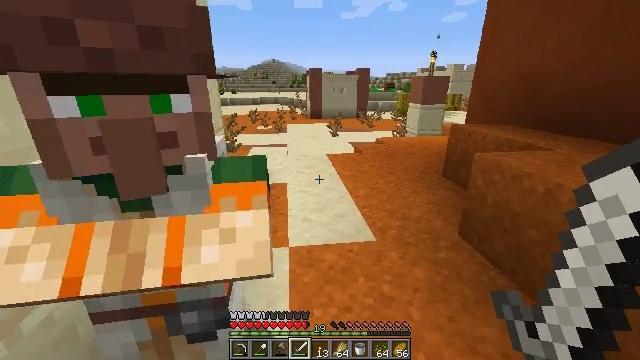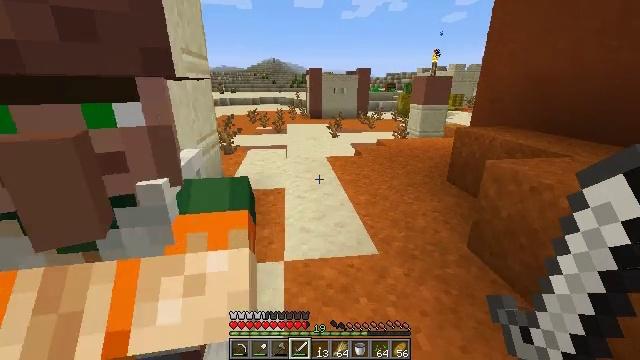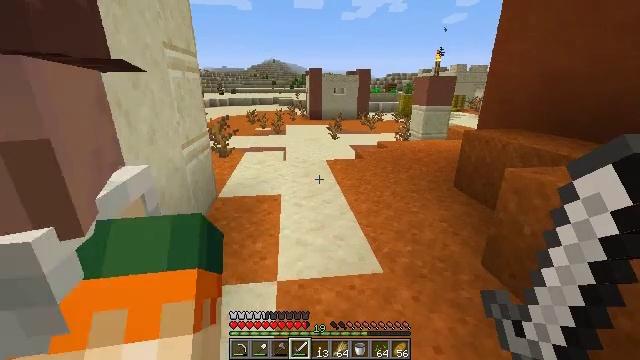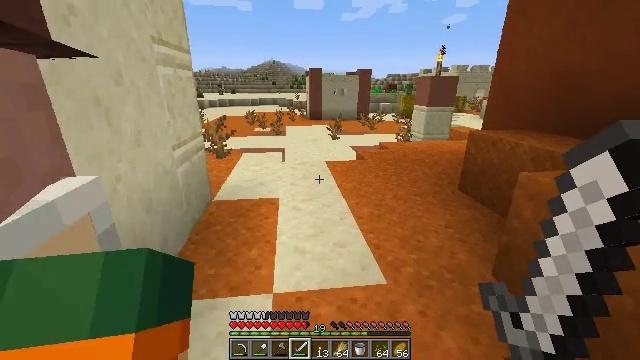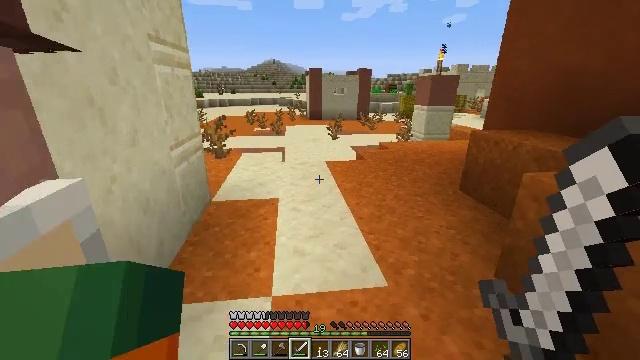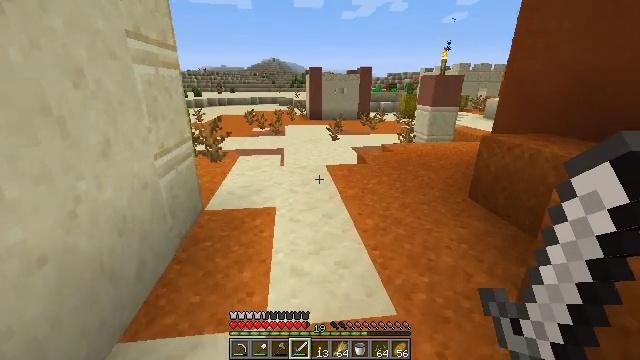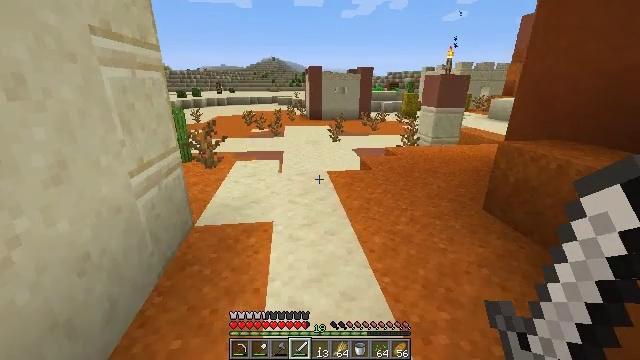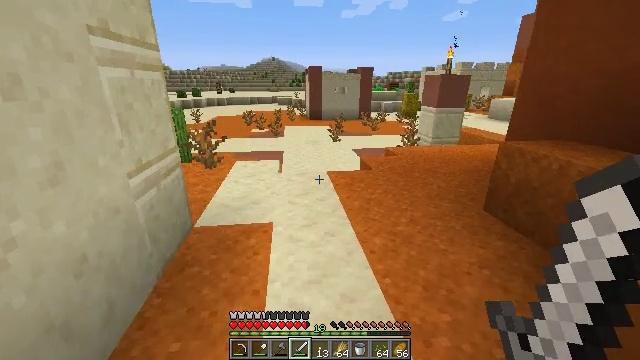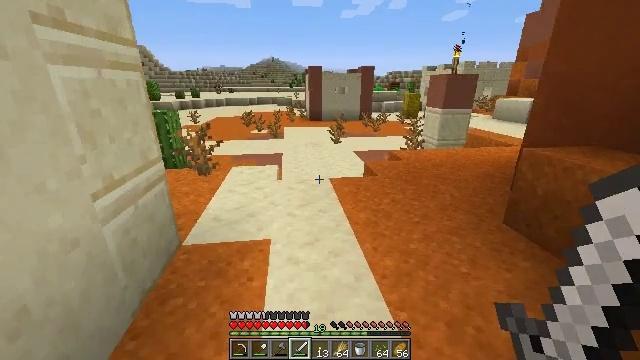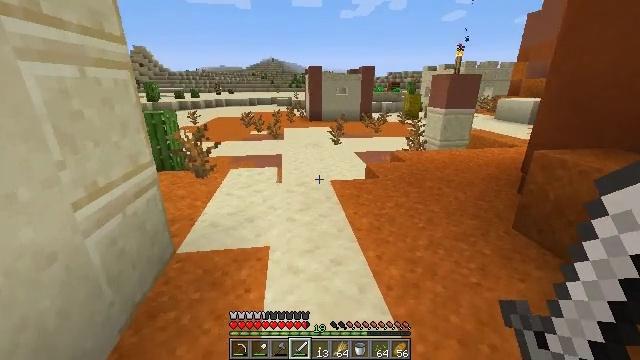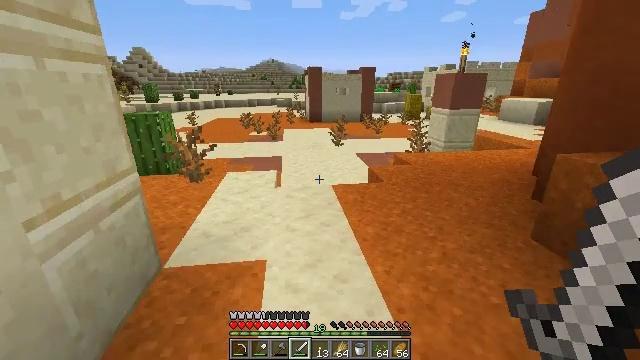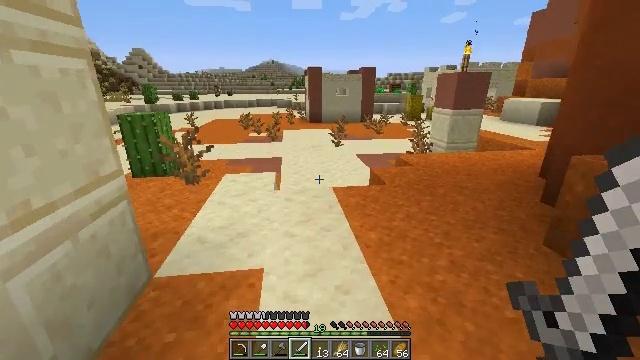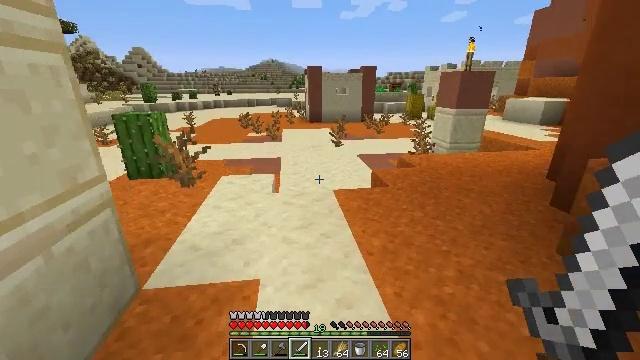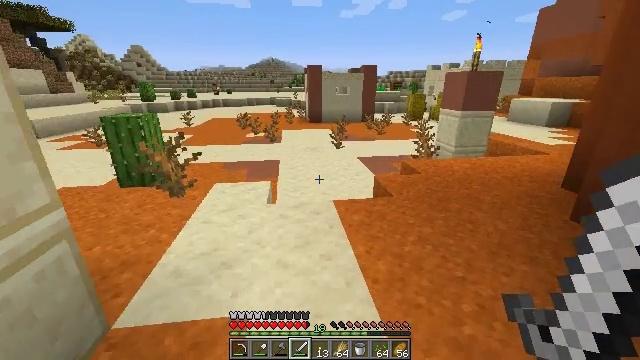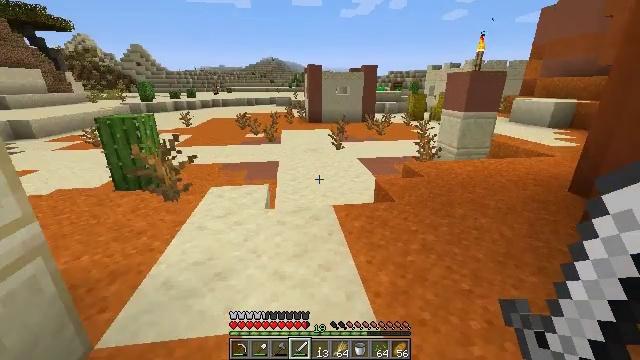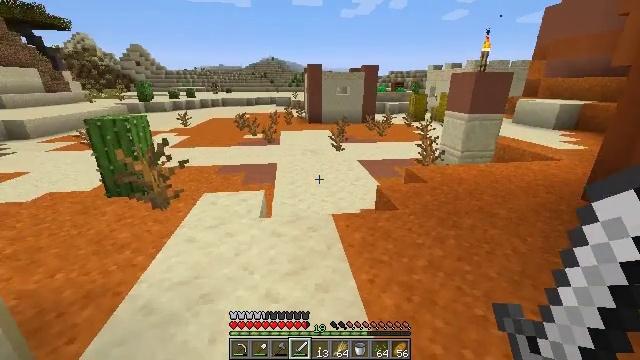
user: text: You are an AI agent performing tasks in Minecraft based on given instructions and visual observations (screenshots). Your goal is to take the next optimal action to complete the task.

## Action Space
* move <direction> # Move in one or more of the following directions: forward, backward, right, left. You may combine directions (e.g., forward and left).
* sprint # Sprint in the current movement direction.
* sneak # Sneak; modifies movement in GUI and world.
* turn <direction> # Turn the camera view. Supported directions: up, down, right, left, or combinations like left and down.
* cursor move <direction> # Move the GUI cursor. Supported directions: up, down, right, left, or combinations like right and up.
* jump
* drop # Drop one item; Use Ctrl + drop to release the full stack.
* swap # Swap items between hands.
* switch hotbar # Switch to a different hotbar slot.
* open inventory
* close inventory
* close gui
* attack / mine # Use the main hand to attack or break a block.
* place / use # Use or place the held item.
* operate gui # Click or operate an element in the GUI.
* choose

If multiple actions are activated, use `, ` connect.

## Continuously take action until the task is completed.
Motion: motion action
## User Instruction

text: drop lime bed
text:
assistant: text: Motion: move forward, attack / mine
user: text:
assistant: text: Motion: move forward, attack / mine
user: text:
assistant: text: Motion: move forward, attack / mine
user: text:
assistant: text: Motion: move forward, attack / mine
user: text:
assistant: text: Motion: move forward, attack / mine
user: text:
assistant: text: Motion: move forward, attack / mine
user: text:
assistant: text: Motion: move forward, attack / mine
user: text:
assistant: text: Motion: move forward, attack / mine
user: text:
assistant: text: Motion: move forward, attack / mine
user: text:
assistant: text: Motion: move forward, attack / mine
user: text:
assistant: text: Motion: move forward, attack / mine
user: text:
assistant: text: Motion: move forward, attack / mine
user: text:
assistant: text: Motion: move forward, attack / mine
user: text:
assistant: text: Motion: move forward, attack / mine
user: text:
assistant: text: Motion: move forward, attack / mine
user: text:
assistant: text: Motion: move forward, attack / mine
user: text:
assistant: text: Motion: move forward, attack / mine
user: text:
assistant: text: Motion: move forward, turn left, attack / mine
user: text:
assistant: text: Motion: move forward, turn left, attack / mine
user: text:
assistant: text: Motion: move forward and move right, turn left, attack / mine
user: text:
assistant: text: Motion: move forward and move right, turn left, attack / mine
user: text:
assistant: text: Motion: move forward and move right, turn left, attack / mine
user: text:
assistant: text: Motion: move forward and move right, turn left, attack / mine
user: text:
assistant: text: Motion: move forward and move right, turn left, attack / mine
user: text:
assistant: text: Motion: move forward and move right, attack / mine
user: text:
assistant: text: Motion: move forward and move right, attack / mine
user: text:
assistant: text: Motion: move forward and move right, attack / mine
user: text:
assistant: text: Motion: move forward and move right, attack / mine
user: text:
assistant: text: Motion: move forward and move right, attack / mine
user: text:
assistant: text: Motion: move forward and move right, attack / mine